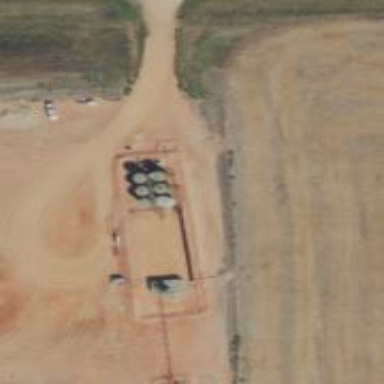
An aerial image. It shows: Storage tank with man-made structure.